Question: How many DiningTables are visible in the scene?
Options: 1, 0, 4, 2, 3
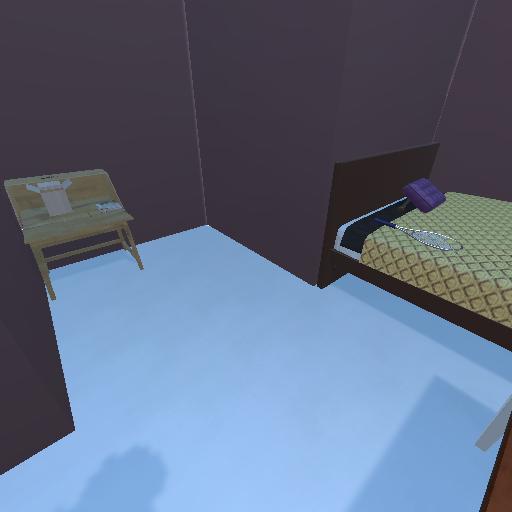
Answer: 1